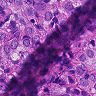
Metastatic tissue present: yes